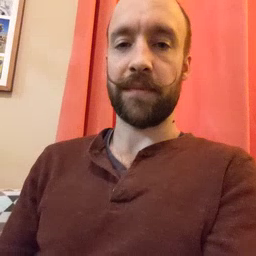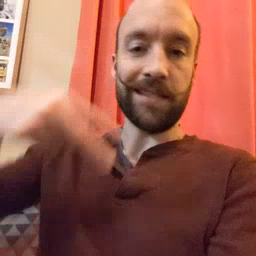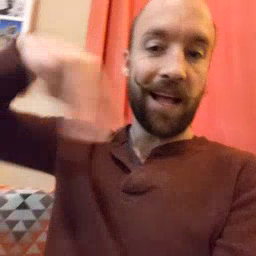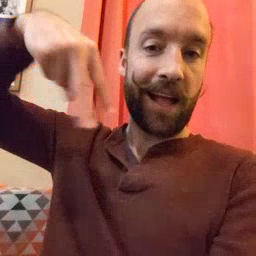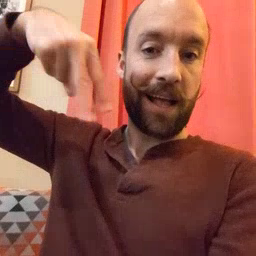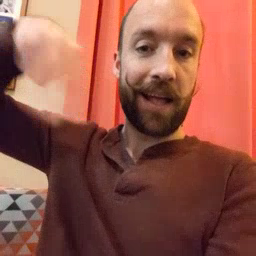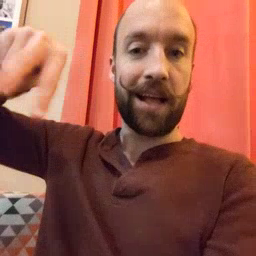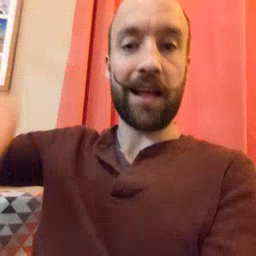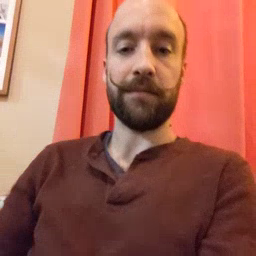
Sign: dance